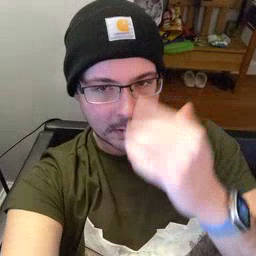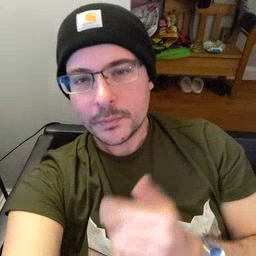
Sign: sick